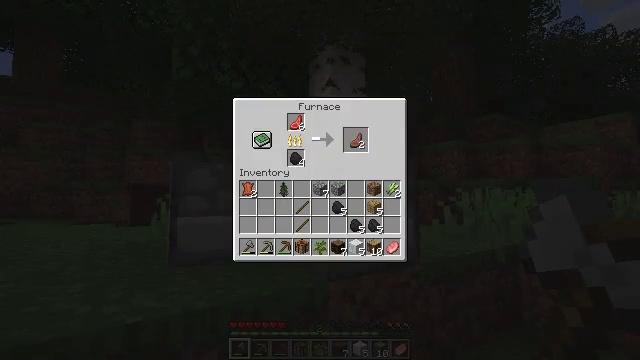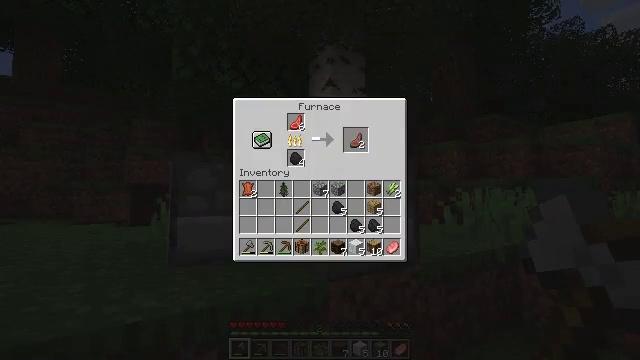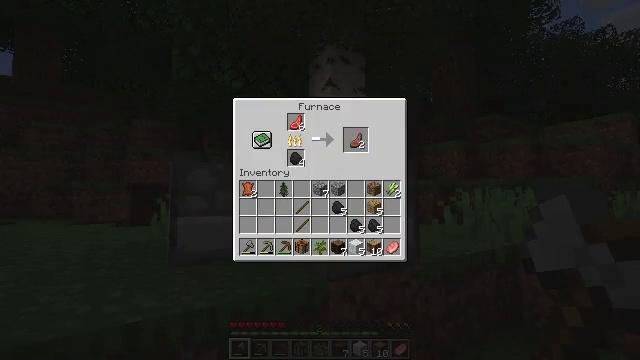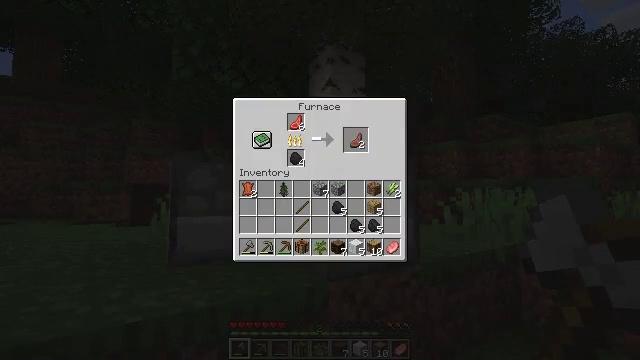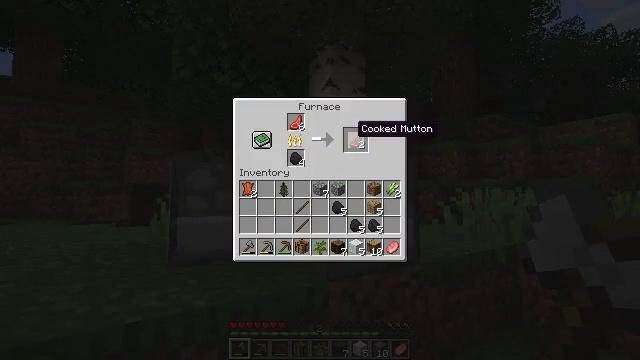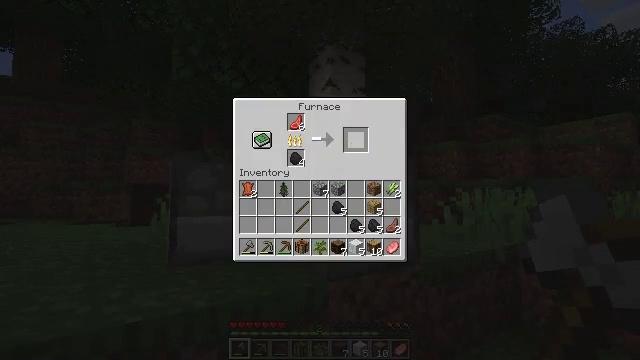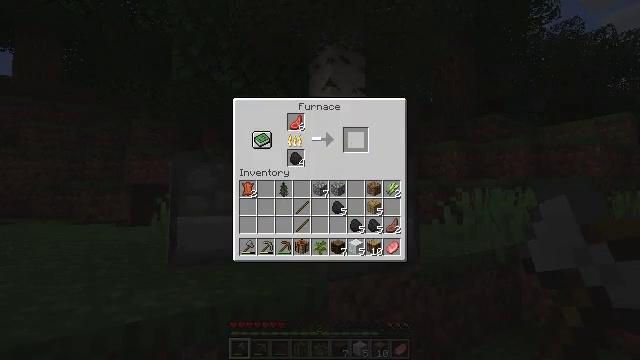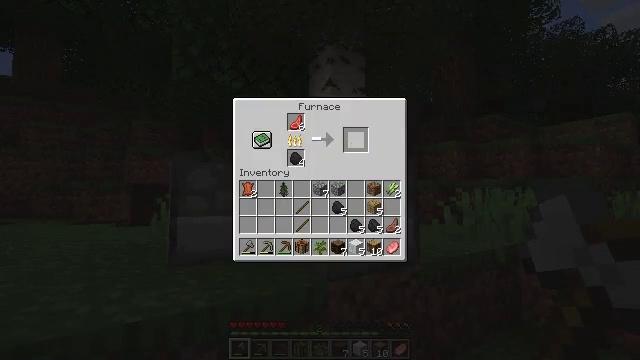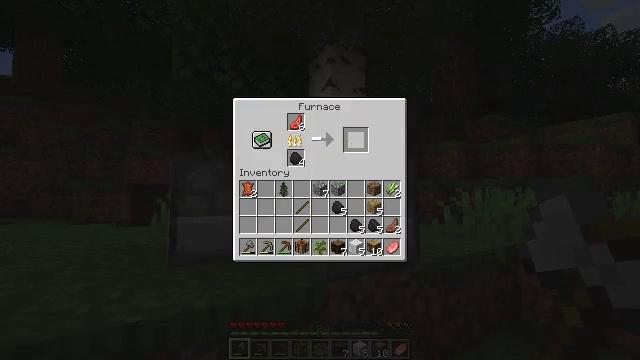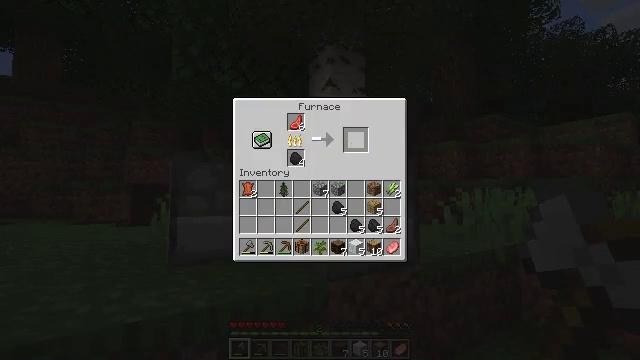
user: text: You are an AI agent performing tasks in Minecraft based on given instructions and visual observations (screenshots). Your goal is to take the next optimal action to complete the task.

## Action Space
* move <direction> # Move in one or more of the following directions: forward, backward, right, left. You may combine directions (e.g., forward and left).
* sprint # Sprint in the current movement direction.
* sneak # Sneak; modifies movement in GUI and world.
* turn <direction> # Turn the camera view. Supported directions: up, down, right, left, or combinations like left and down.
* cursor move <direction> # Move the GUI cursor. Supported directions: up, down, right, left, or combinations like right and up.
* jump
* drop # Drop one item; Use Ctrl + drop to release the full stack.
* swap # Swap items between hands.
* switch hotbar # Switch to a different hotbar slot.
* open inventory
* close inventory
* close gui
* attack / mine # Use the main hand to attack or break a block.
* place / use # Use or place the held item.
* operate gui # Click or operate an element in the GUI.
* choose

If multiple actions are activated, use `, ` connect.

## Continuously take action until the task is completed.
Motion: motion action
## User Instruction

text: craft item air
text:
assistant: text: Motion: sneak
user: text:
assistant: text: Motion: sneak
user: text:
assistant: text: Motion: sneak
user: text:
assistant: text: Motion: sneak
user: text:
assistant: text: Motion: sneak, operate gui
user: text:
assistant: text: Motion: sneak, operate gui
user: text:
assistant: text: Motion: sneak, operate gui
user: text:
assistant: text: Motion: sneak, operate gui
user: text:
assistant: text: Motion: sneak
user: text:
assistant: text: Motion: sneak